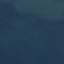
Label: SeaLake